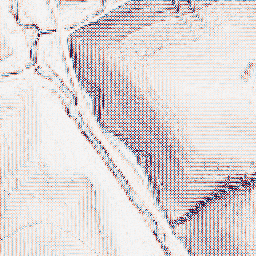
Category: wavelet
Decomposition family: wavelet_dwt
Decomposition parameters: wavelet: haar
level: 1
Upsampling method: sinc_hamming
Upsampling parameters: scale: 2
kernel_size: 16
Upsampling scale: 2